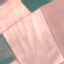
Land use / land cover class: AnnualCrop